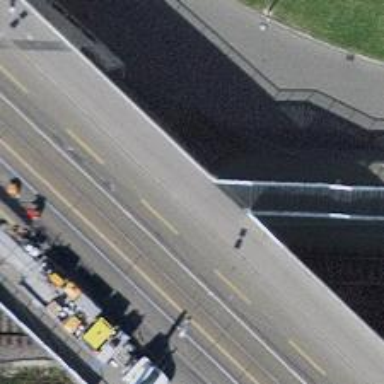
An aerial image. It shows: Bridge with metal grid steps.